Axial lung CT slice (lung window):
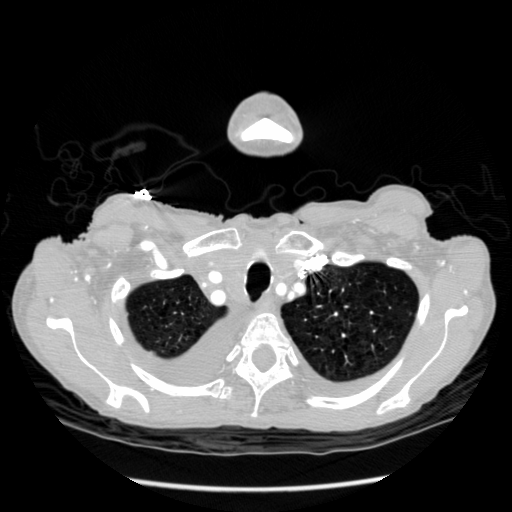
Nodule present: no